Field crop: tomato
Growth stage: 1
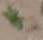
Species: solanum